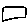
Label: square